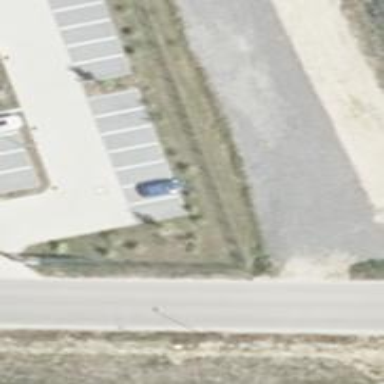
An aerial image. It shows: Road serving as parking aisle.